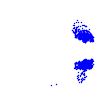
Particle: electron